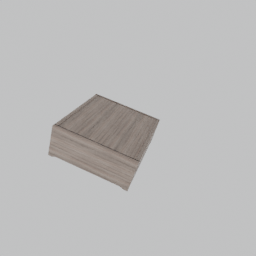
Label: furniture